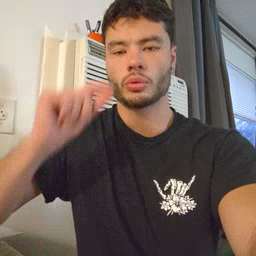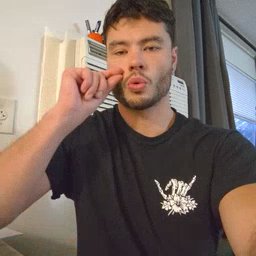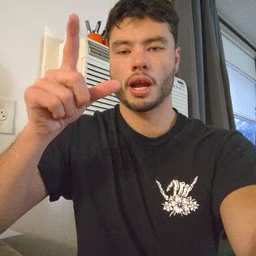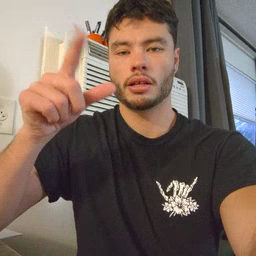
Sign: wake